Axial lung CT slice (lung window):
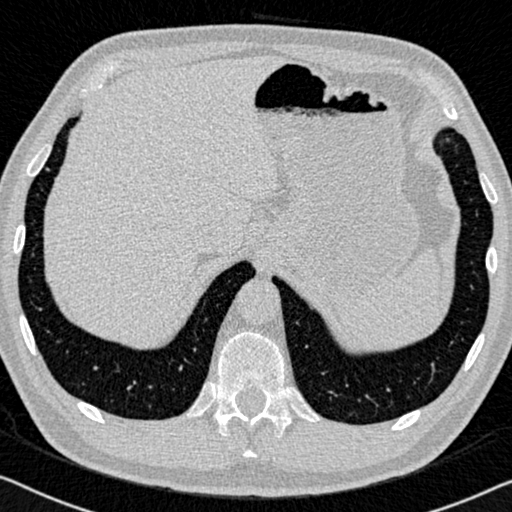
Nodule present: yes
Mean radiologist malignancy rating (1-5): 2.5